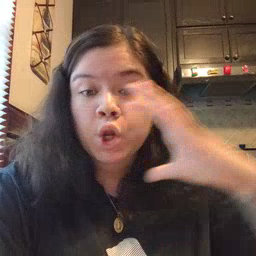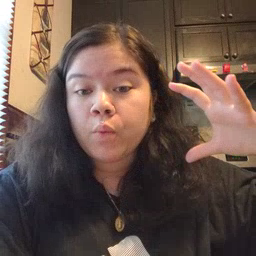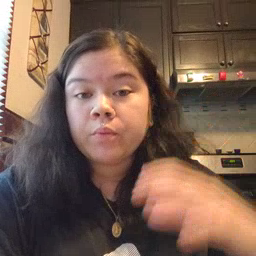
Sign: balloon